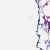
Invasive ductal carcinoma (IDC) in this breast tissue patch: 0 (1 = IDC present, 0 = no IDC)